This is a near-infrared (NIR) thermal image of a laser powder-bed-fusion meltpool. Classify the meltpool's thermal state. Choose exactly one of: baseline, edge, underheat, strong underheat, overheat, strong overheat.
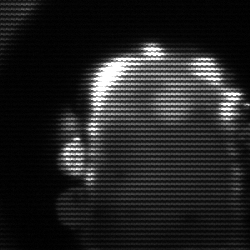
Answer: baseline